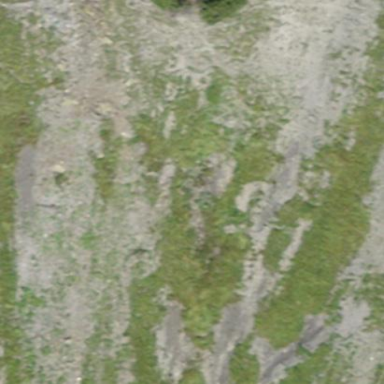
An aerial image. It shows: Natural scree.